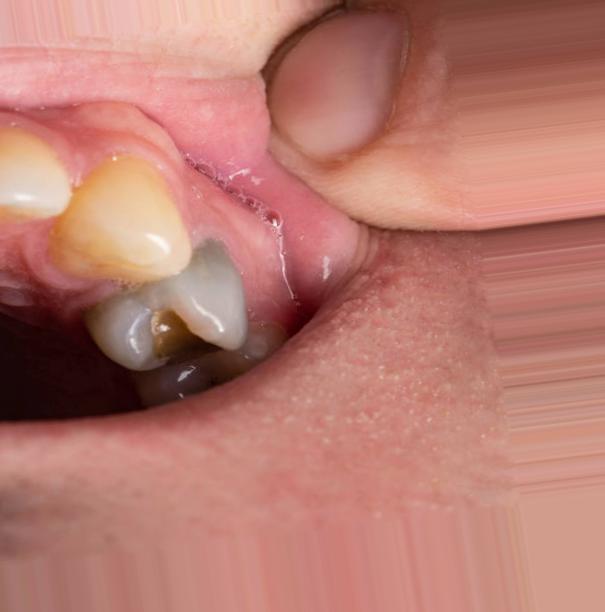
Condition: Caries